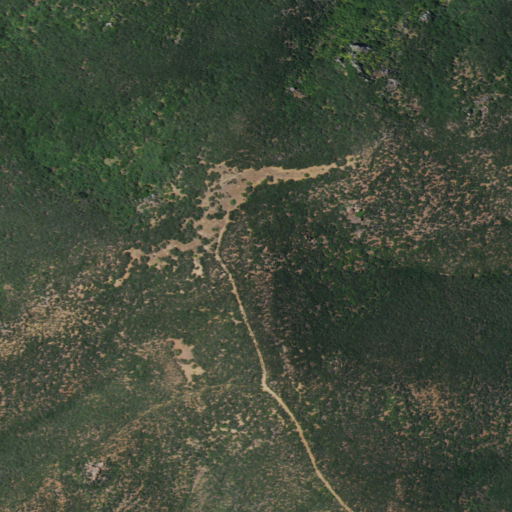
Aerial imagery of mountain in California named Stanley Mountain containing shrub and open development